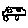
Label: car